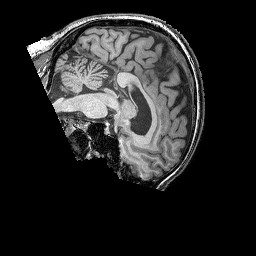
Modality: T1w
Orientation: sagittal
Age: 49
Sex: male
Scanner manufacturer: siemens
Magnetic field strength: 3 T
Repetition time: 2.25 s
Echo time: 0.00411 s